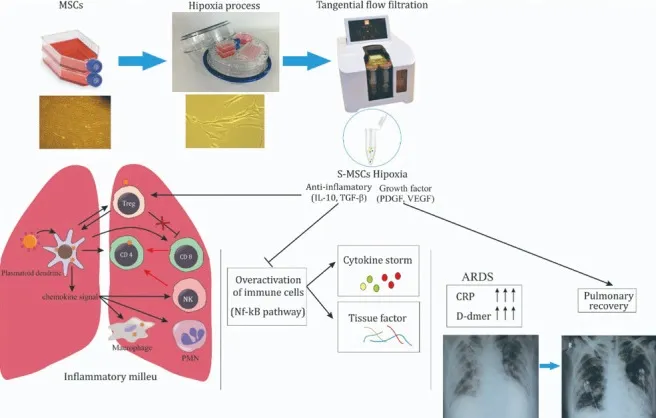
Schematic of cytokine storm on severe COVID-19 treated by S-MSCs. . MSCs were incubated in 5% O
2 hypoxia condition and S-MSCs was isolated from the culture medium using TFF technique. S-MSCs contain soluble molecules, including IL-10, TGF-beta, PDGF and VEGF. IL-10 and TGF-beta inhibit NF-kB pathways activation of overactivated immune cells leading to cytokine storm inhibition, characterized by the decreased level of CRP and D-dimer. Under controlled inflammatory milieu, VEGF and PDGF promote the improvement of bilateral GGOs marked by pulmonary recovery.
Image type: pathology (giemsa)